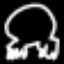
Label: frog